Field crop: maize
Growth stage: 2
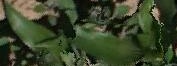
Species: maize